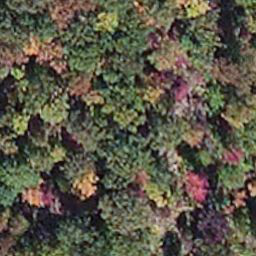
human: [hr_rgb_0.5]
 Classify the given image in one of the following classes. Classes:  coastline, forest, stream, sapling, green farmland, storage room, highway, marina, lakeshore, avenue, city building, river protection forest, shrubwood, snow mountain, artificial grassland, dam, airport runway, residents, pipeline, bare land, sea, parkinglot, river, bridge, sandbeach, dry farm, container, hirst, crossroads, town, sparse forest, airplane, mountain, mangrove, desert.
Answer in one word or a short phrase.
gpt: mangrove